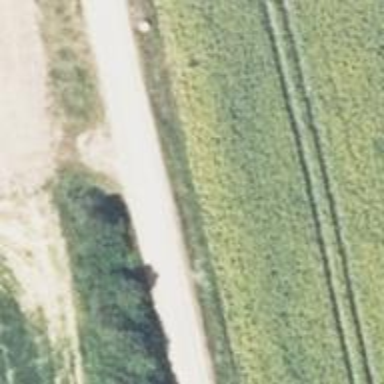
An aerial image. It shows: Unclassified road with asphalt surface.